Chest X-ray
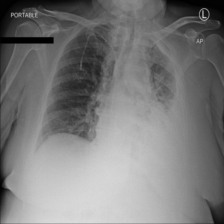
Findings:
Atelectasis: negative
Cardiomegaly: negative
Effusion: negative
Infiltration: positive
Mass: positive
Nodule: negative
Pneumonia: negative
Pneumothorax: negative
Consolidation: negative
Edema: negative
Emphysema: negative
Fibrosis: negative
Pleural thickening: negative
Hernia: negative